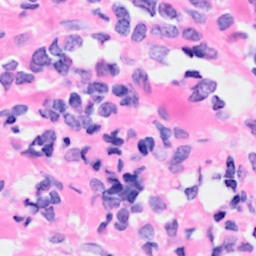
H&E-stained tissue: Breast